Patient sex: M
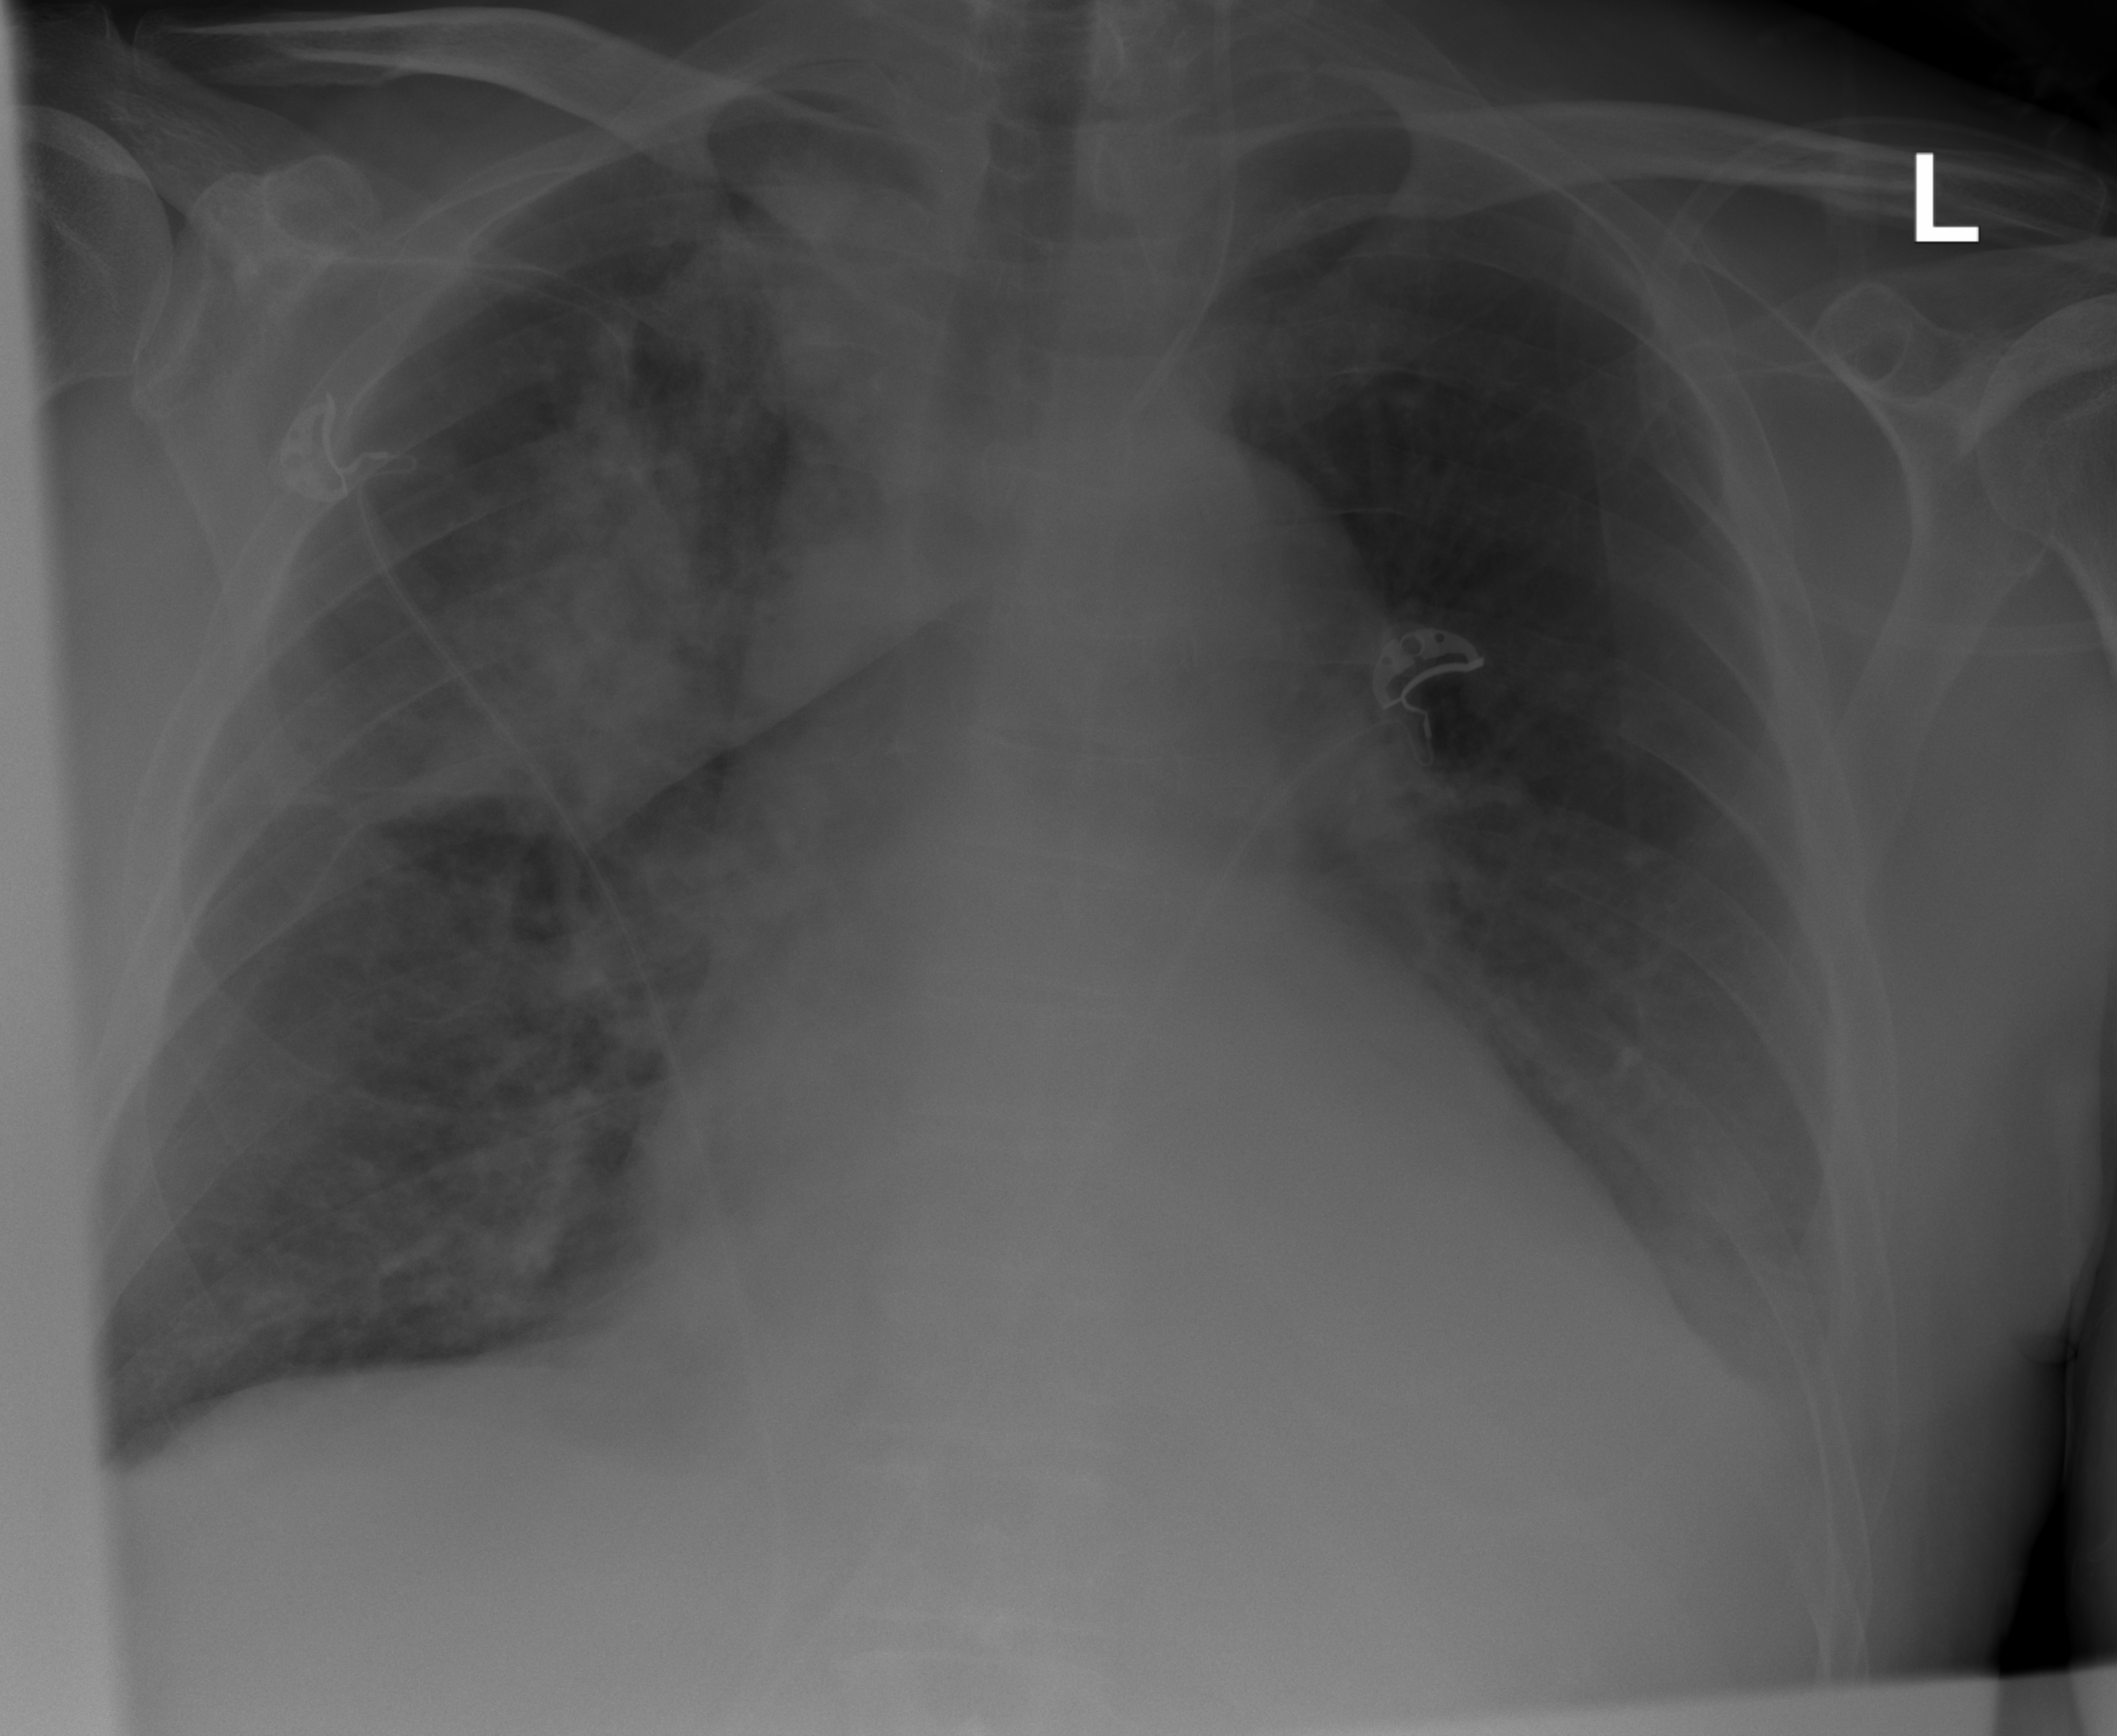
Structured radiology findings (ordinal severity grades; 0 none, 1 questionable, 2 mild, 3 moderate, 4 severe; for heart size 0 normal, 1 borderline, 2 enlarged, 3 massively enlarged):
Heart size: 2
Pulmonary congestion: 0
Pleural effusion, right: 0
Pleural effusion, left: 2
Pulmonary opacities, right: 3
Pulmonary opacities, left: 0
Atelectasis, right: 2
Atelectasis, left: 2